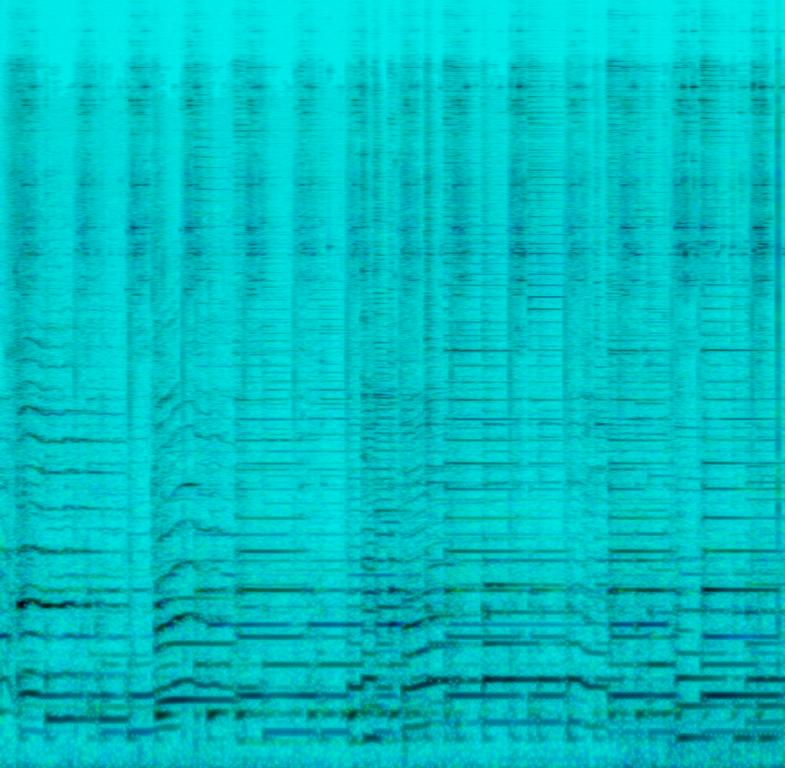
This is an intricate country guitar performance. The guitarist plays slide guitar. The playing is complex. There is a tambourine as a percussive element on every beat. It's a live recording.